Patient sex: M
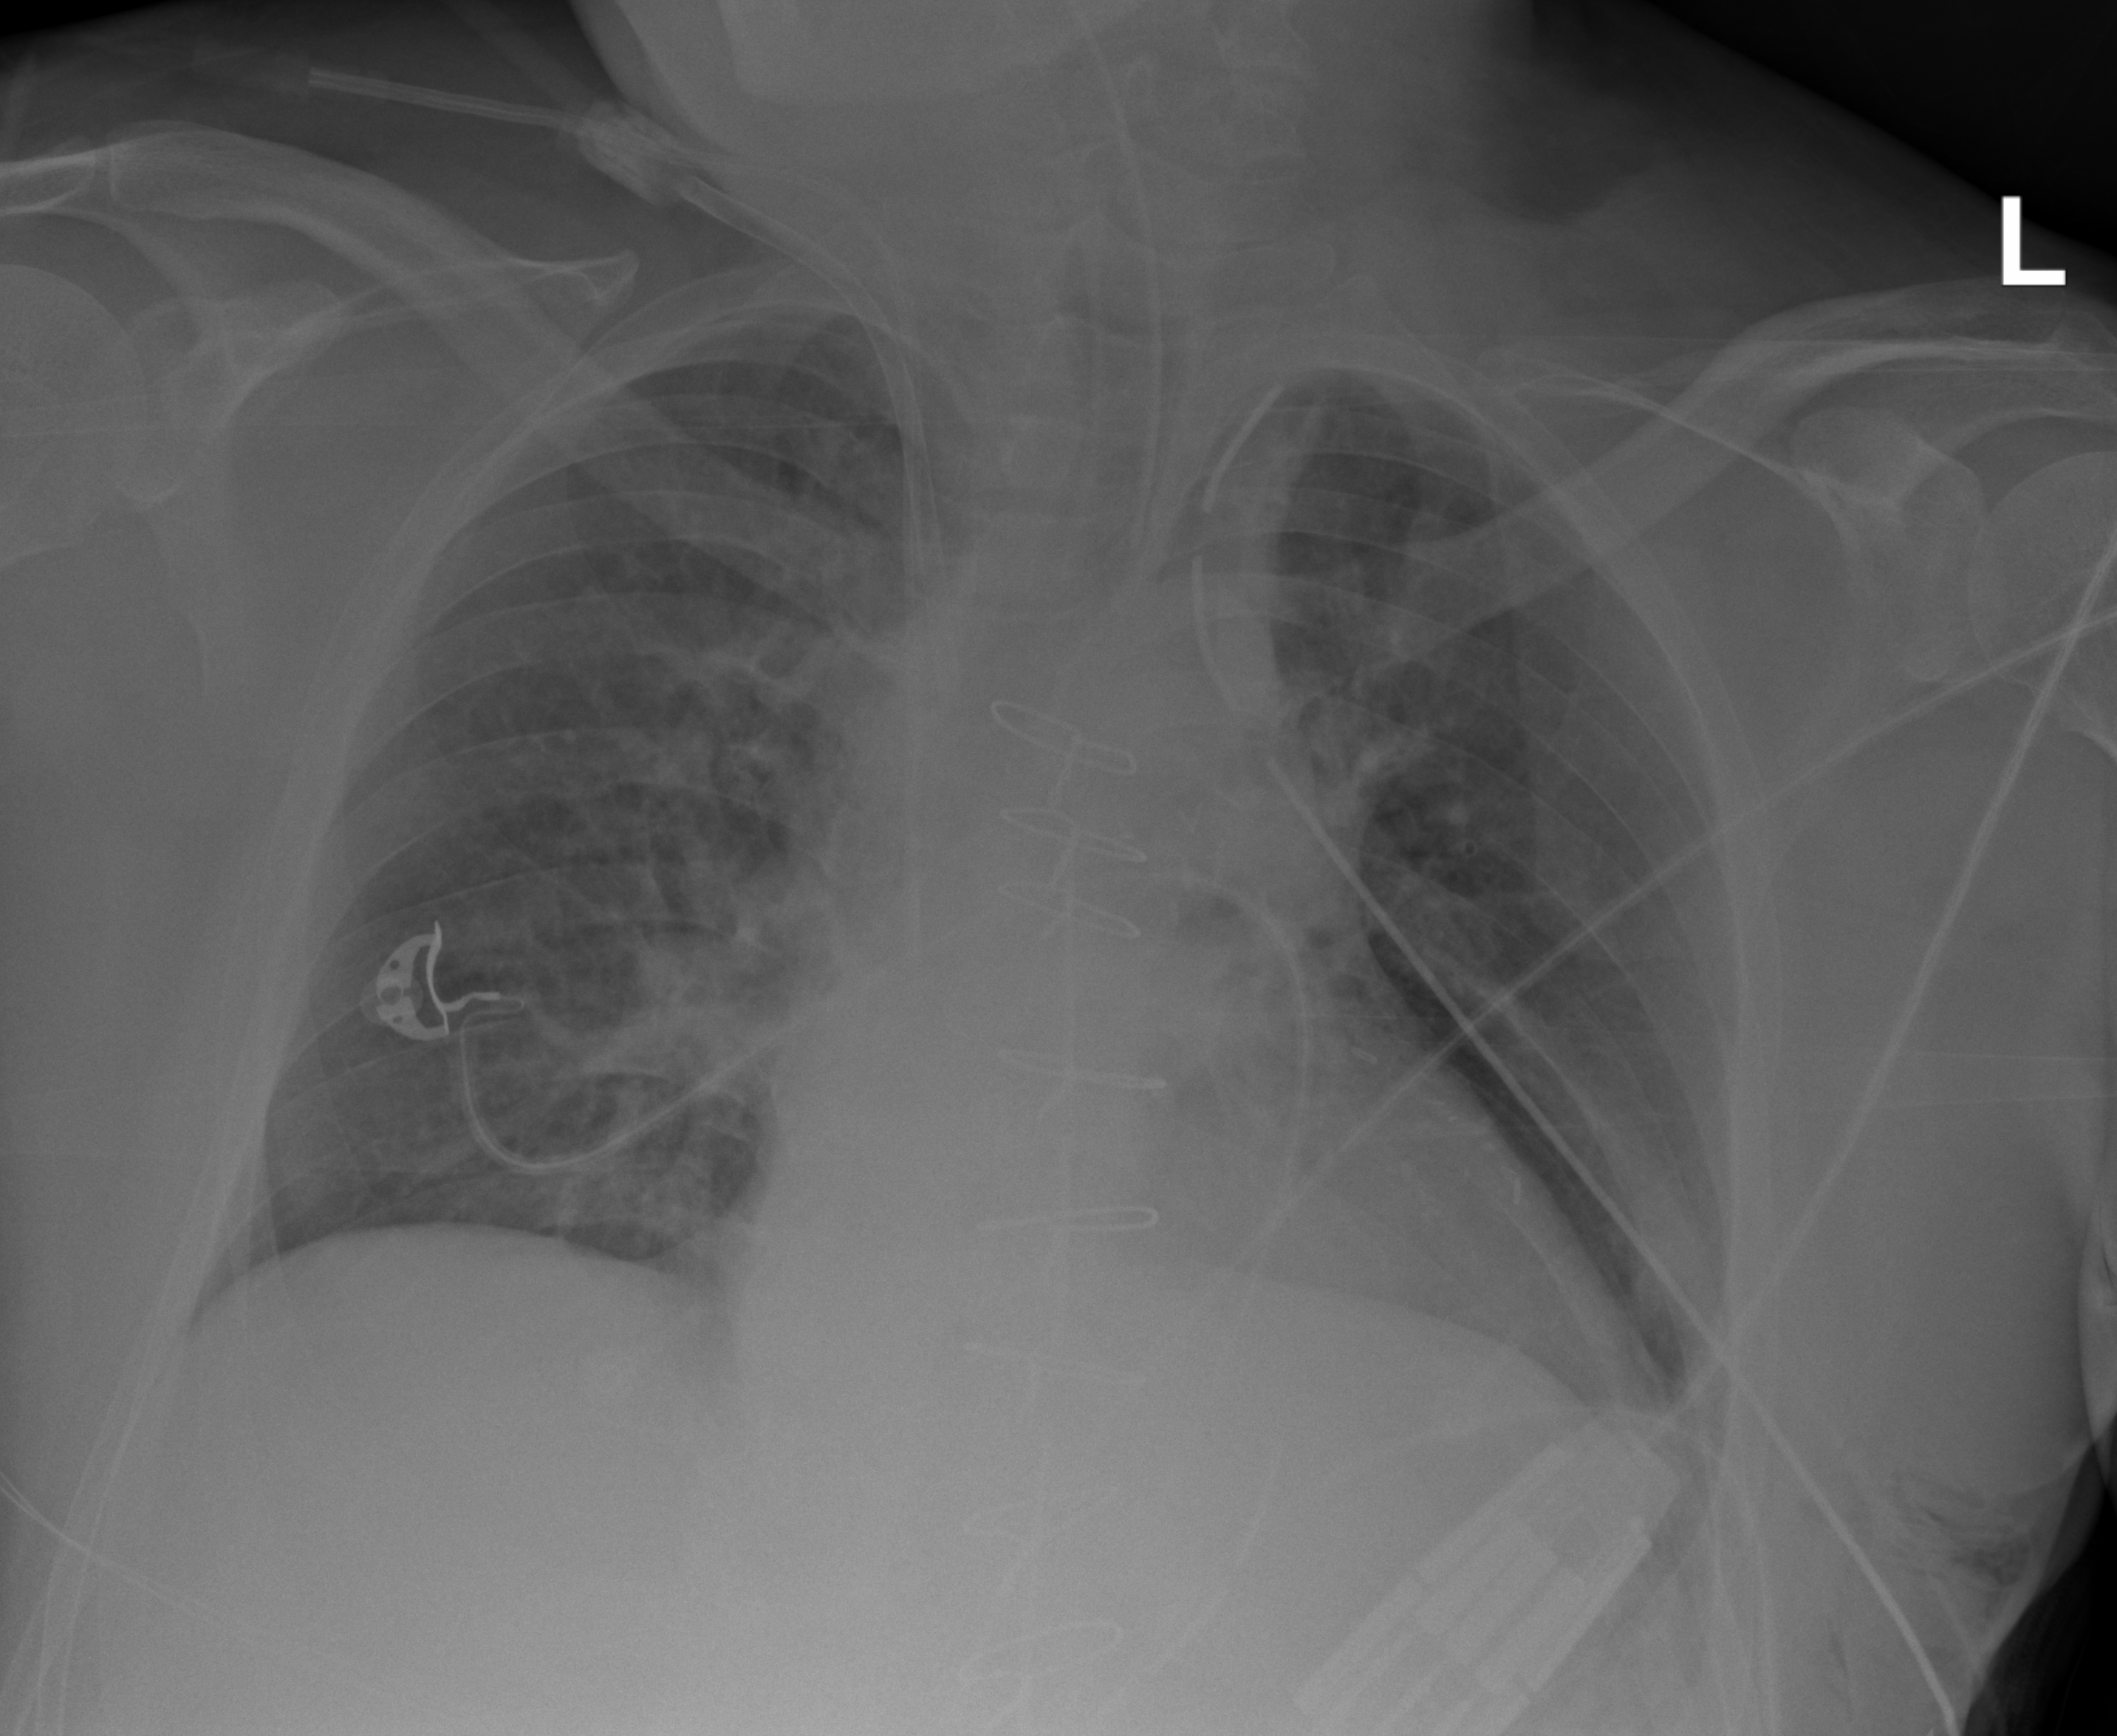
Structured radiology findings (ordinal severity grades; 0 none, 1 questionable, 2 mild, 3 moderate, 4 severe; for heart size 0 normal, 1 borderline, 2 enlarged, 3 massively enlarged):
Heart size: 0
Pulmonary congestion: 0
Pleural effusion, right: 0
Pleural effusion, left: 0
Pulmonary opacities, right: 0
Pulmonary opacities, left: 0
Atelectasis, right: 0
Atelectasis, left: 0